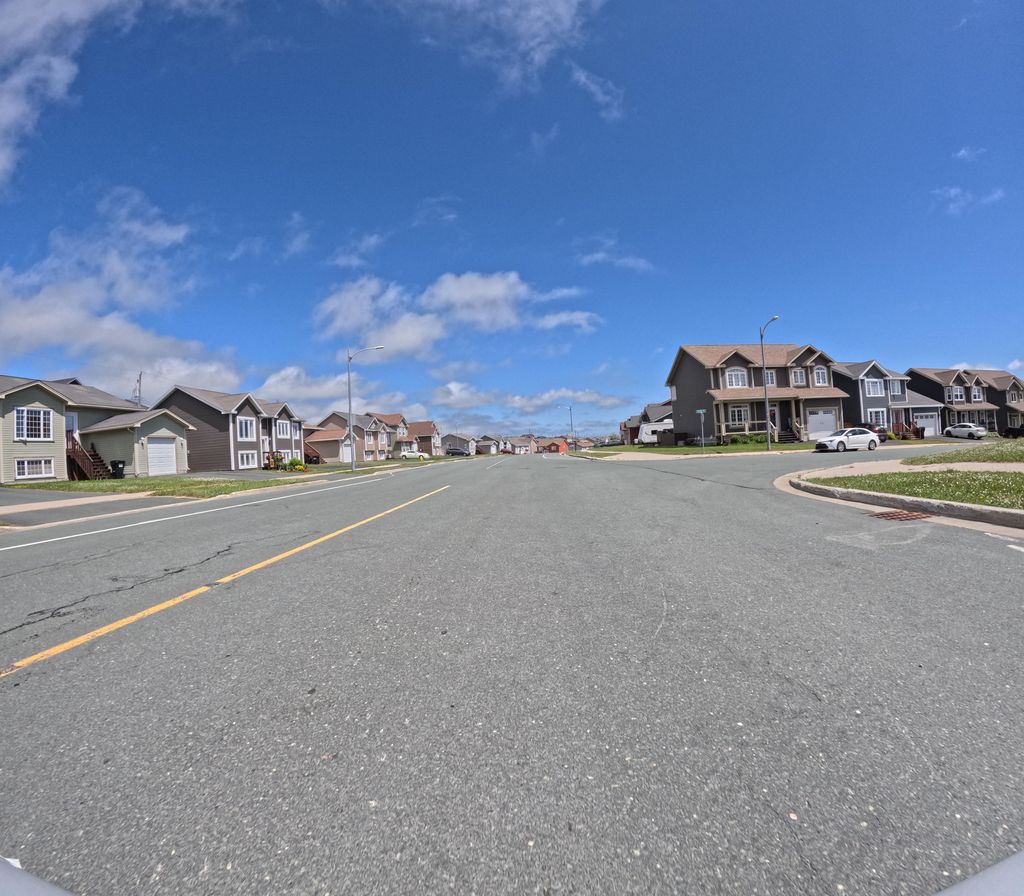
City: st_johns